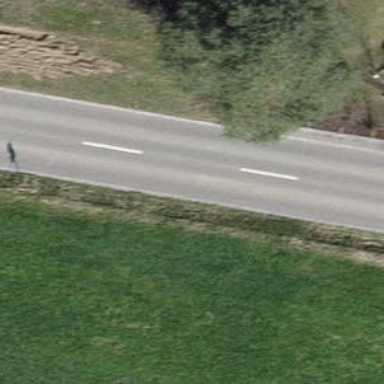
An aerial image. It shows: Tertiary road with asphalt surface.